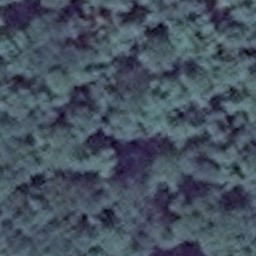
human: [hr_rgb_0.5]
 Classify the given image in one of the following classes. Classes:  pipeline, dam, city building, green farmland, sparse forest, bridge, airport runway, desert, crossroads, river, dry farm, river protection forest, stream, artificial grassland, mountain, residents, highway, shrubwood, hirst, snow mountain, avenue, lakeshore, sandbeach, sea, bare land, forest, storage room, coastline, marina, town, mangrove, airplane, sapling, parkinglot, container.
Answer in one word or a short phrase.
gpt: forest